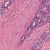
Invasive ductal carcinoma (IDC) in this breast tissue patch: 1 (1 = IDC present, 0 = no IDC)